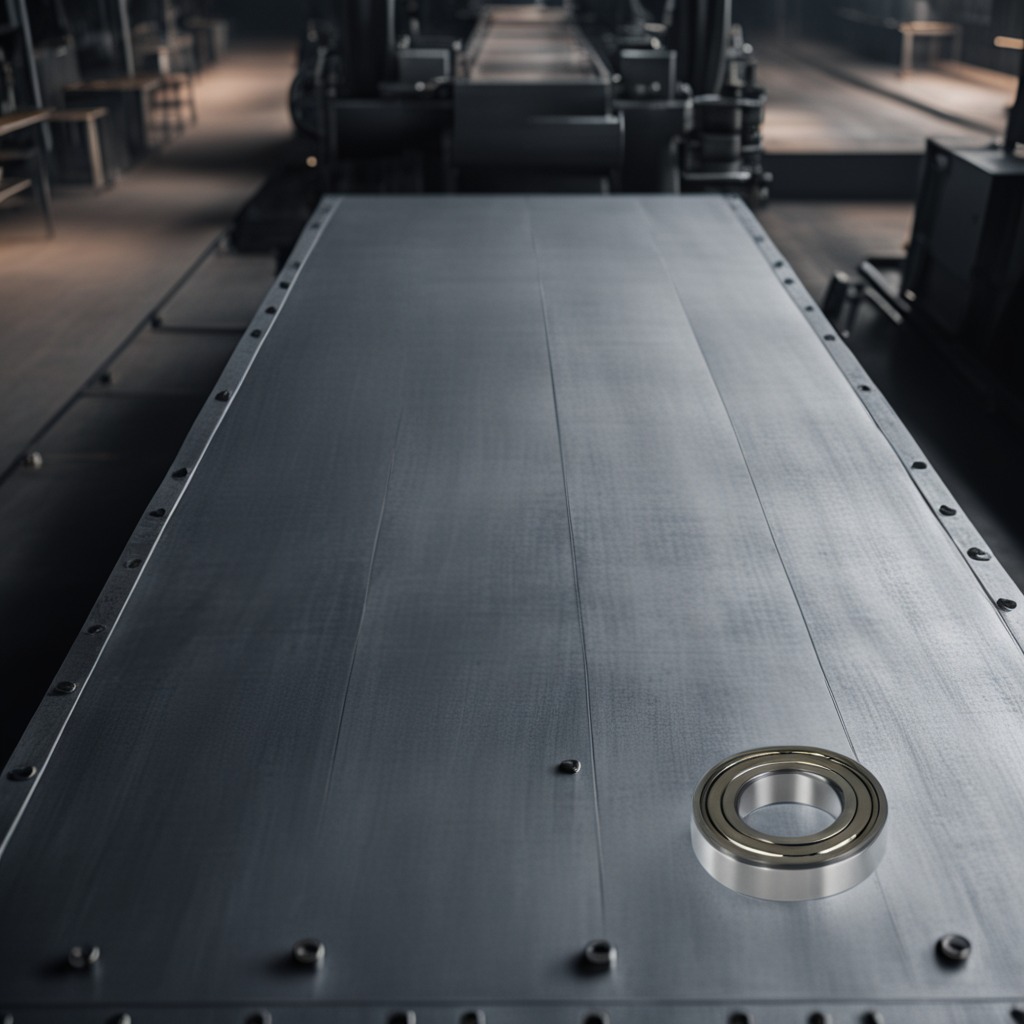
A metal ball bearing is lying on the cold steel table in a mining workshop.